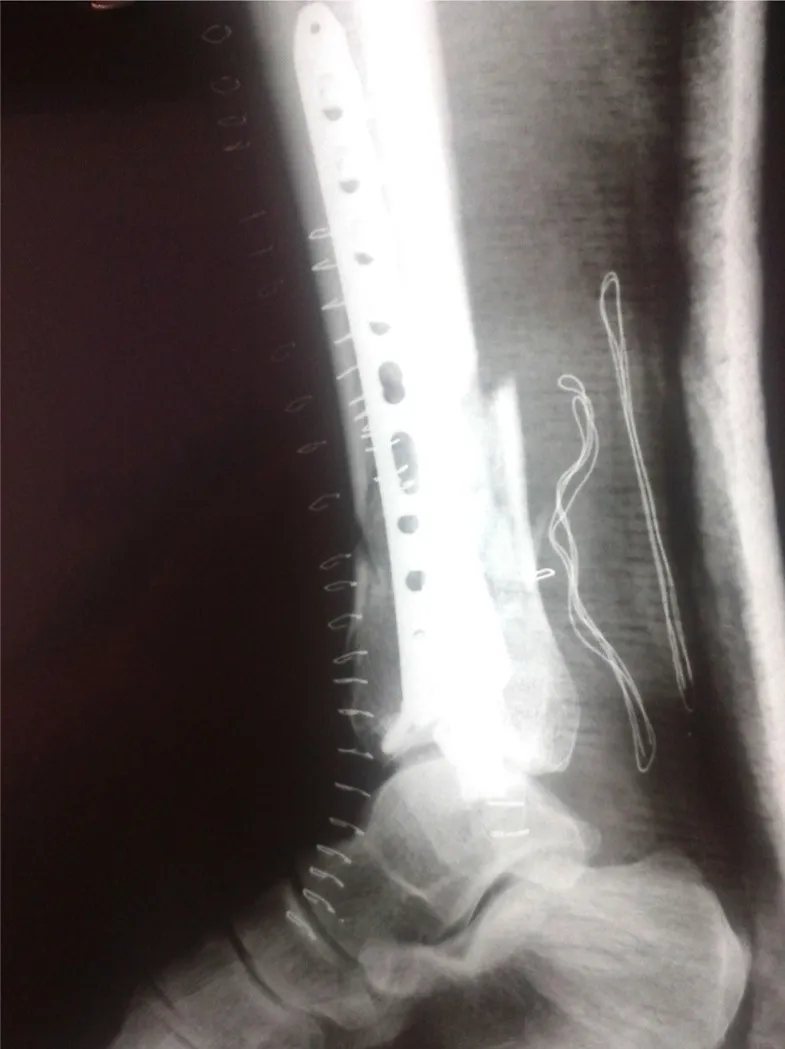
Postoperative lateral lower extremity radiograph showing the internal fixation of the pilon fracture.
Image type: radiology (x_ray)